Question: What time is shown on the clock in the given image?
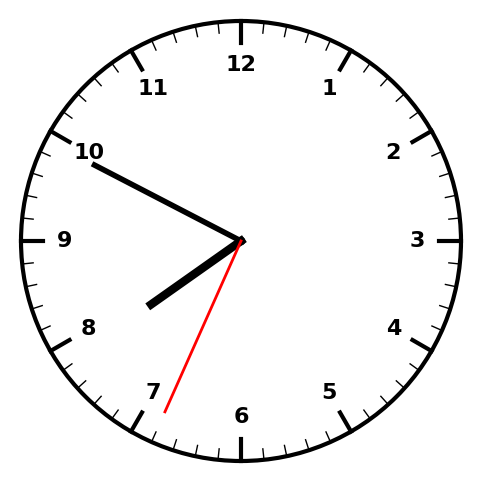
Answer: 07:49:34